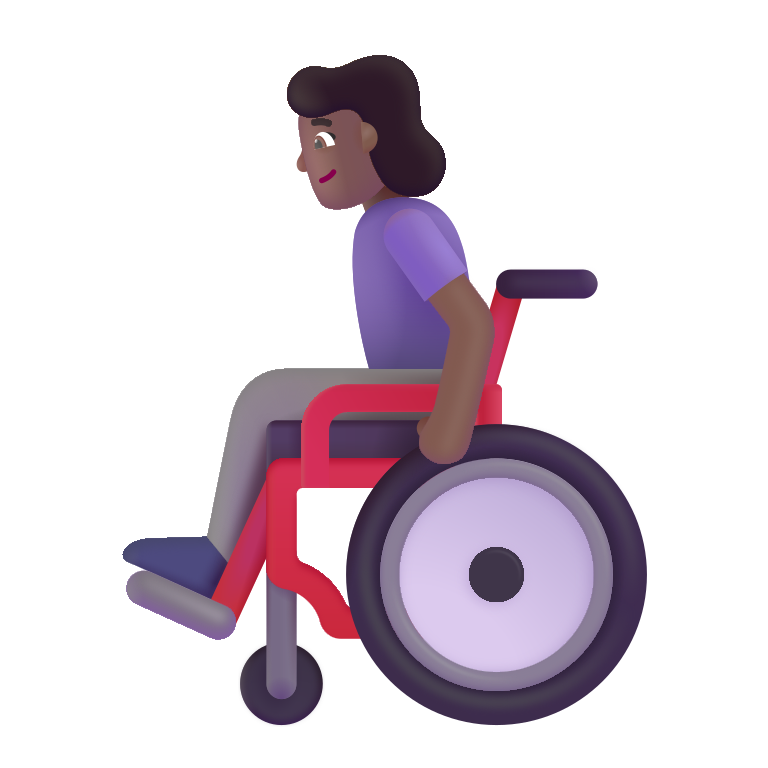
woman in manual wheelchair color  dark